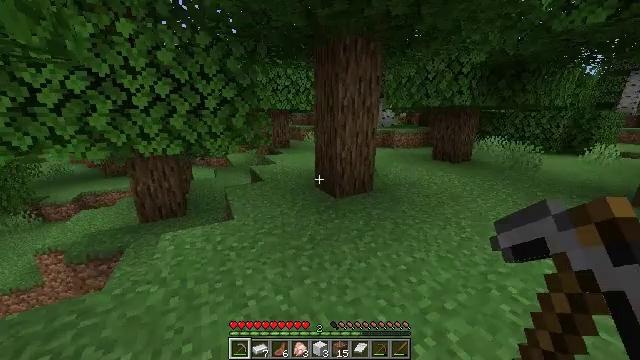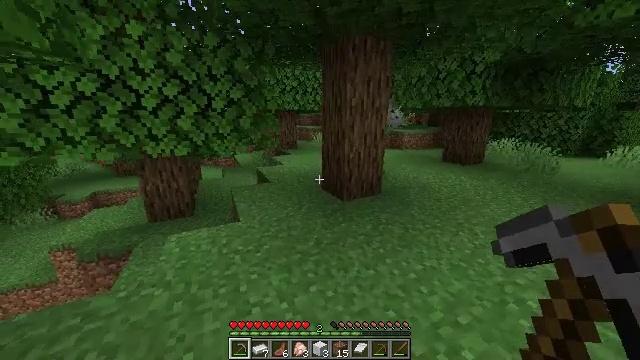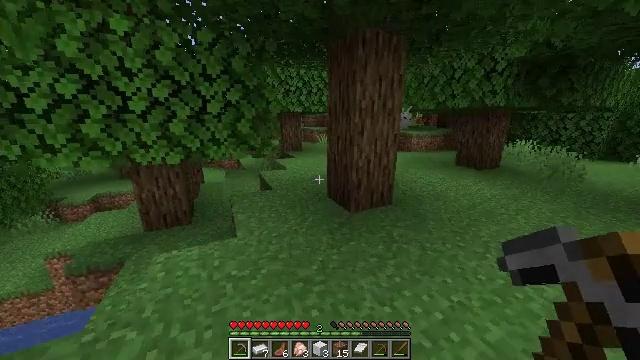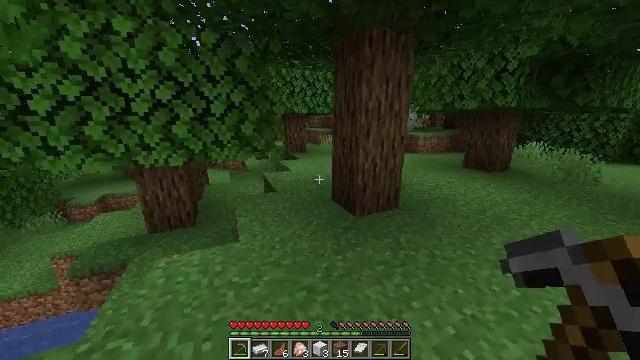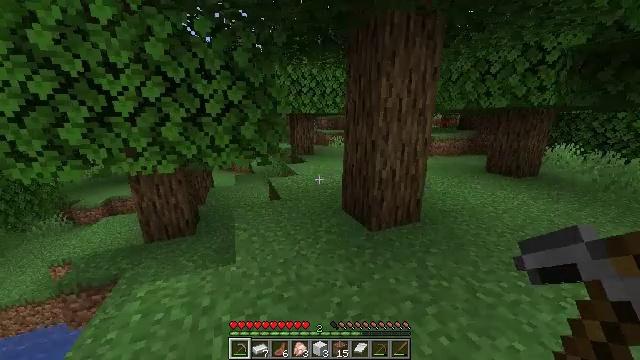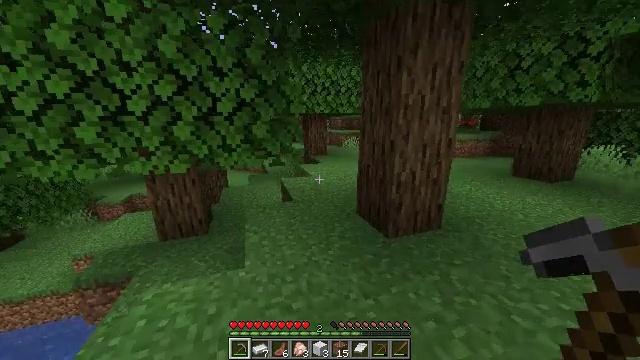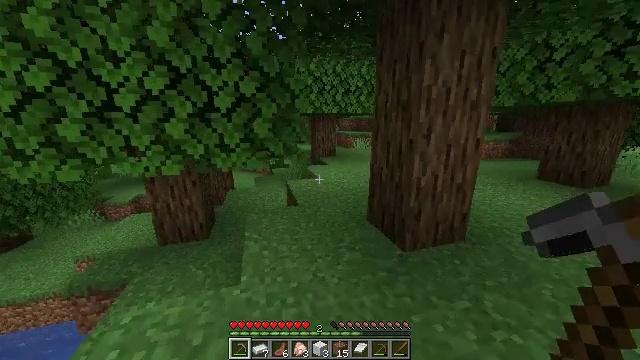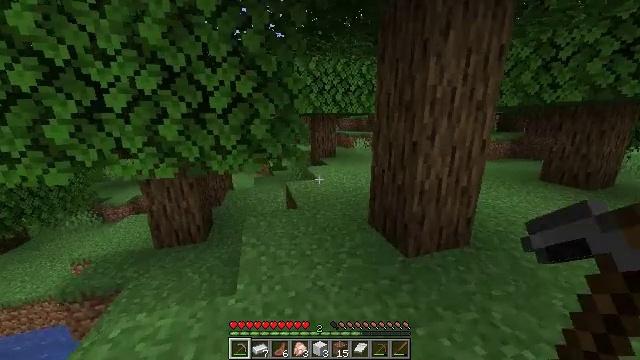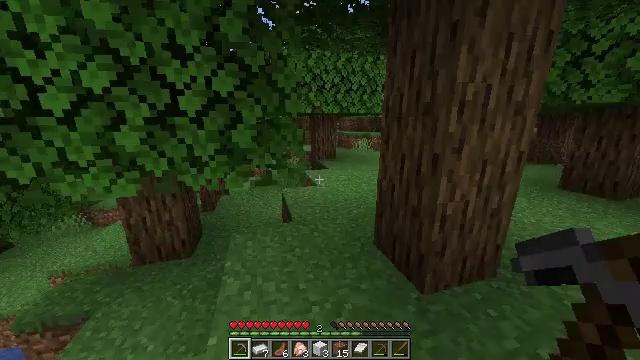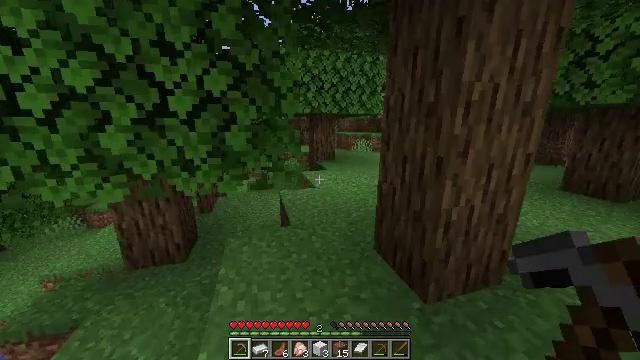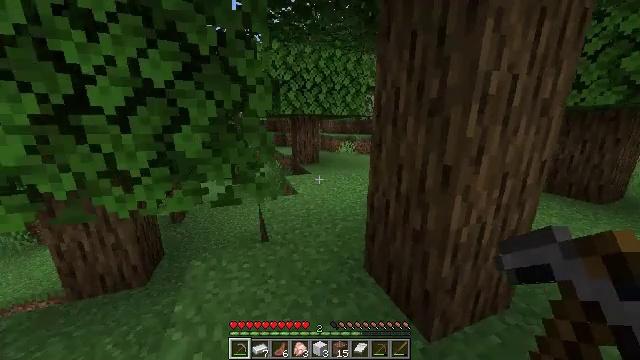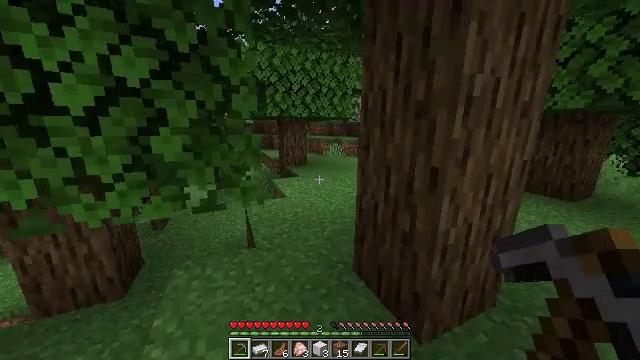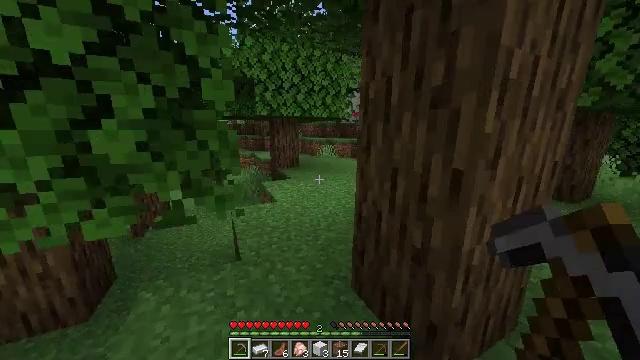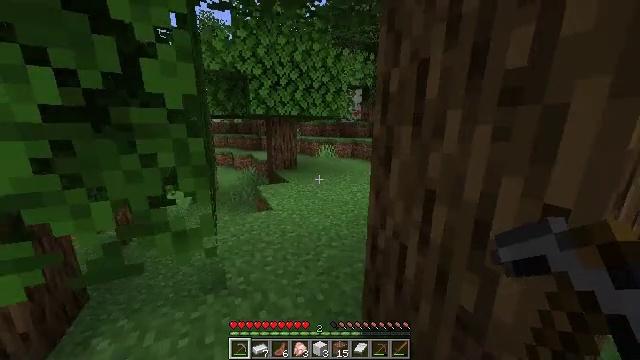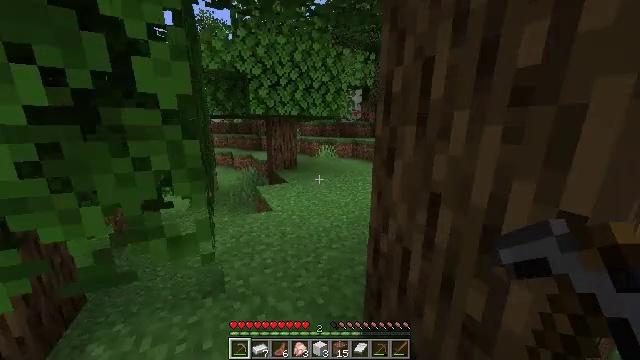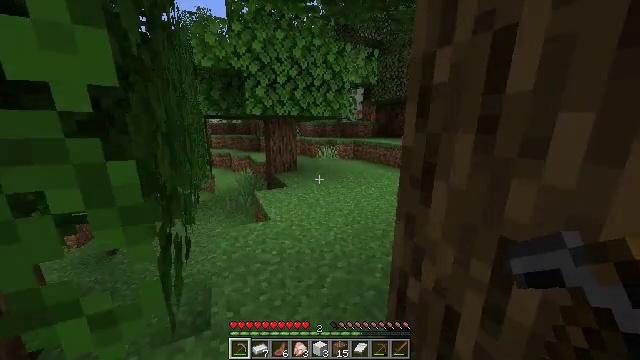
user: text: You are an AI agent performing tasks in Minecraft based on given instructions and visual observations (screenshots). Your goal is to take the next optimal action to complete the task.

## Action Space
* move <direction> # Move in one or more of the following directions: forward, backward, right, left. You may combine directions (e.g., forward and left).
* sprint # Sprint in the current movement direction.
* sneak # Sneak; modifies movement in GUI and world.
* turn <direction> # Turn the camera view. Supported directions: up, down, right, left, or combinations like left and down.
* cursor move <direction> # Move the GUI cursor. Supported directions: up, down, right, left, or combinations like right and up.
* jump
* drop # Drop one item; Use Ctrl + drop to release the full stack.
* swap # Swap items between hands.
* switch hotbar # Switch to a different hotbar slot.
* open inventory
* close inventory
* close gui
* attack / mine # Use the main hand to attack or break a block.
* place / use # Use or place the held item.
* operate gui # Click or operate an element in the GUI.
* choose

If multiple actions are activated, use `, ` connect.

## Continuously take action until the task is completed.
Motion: motion action
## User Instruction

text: Attack the chest to pick it up.
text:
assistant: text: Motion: move forward, turn left
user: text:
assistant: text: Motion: move forward, turn left
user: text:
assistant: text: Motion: move forward, turn left
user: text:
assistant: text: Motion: move forward, turn left
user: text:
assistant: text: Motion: move forward, turn left
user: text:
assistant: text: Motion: move forward, turn left
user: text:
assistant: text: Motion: move forward
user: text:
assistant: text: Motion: move forward
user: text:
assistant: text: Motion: move forward
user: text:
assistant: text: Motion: move forward, turn right
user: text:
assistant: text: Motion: move forward, turn right
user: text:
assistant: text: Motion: move forward, turn right
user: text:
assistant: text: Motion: move forward
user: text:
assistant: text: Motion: move forward
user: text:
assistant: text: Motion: move forward
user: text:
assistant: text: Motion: move forward
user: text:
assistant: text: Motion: move forward
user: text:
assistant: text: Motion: move forward
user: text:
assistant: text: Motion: move forward
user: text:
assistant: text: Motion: move forward
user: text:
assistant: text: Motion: move forward
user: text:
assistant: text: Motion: move forward
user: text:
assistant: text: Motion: move forward
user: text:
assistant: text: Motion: move forward
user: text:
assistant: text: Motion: move forward
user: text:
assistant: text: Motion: move forward
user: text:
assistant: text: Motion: move forward and move right
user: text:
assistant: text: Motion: move forward and move right, turn left
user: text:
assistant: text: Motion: move forward and move right, turn left
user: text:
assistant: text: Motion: move forward and move right